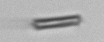
Label: fiber